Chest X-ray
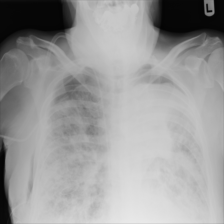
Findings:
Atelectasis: negative
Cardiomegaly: negative
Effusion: negative
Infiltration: negative
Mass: positive
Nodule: negative
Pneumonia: negative
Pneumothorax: positive
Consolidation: negative
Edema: negative
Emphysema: negative
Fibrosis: negative
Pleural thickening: negative
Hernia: negative